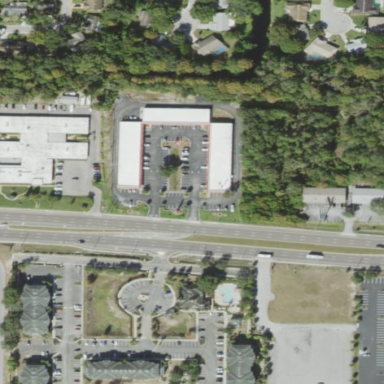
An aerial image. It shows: Retail area.